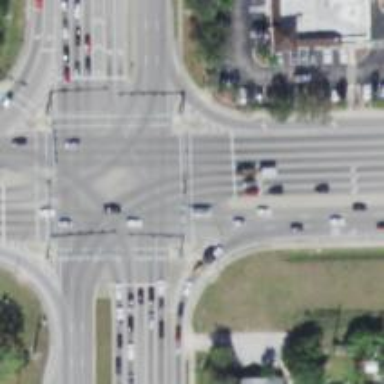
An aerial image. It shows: Footway that serves as traffic island.